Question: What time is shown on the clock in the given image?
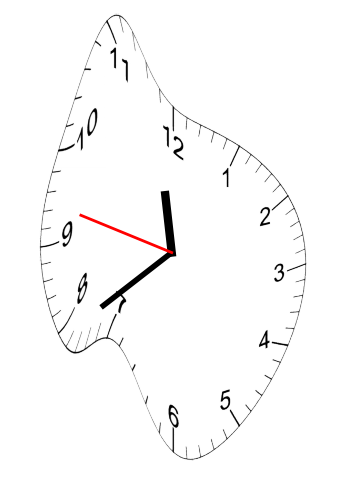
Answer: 11:38:47